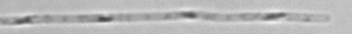
Label: Leptocylindrus